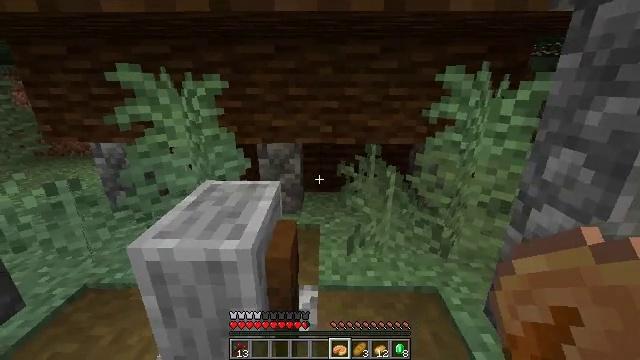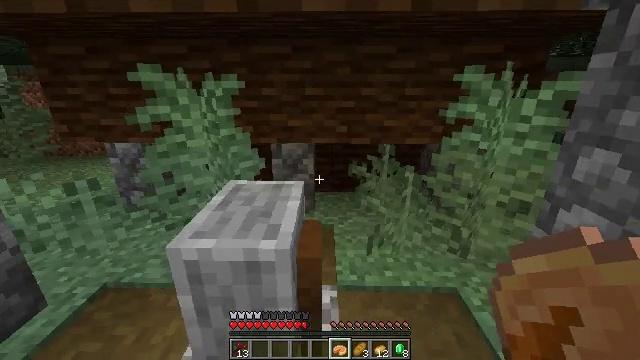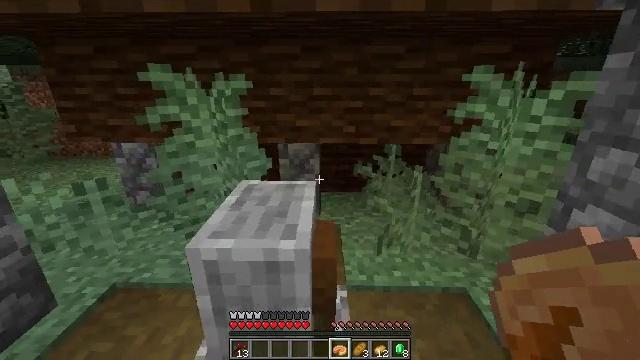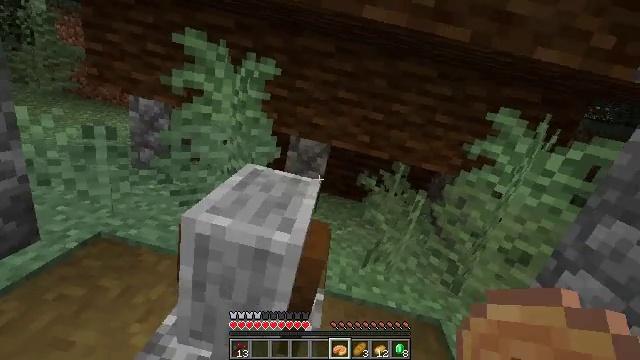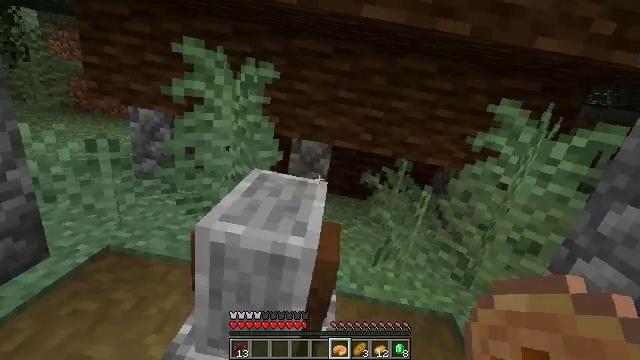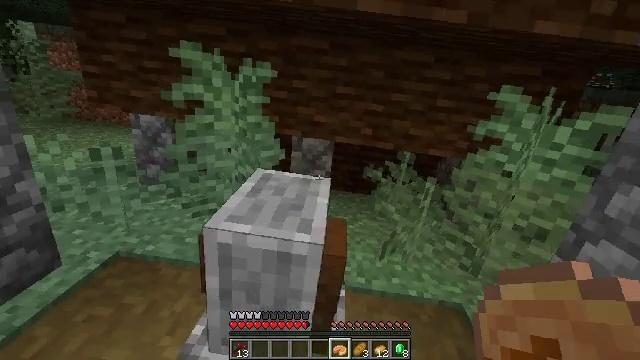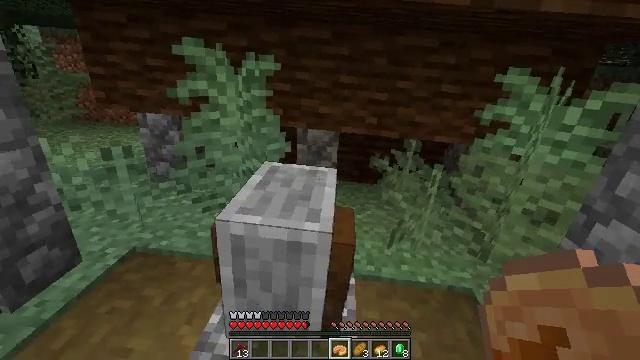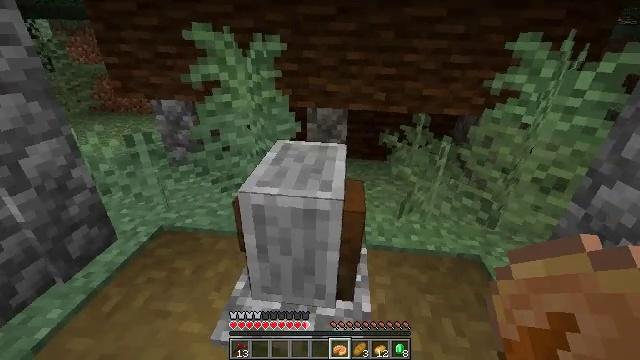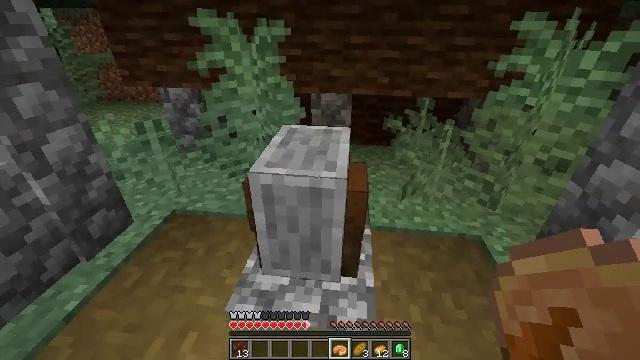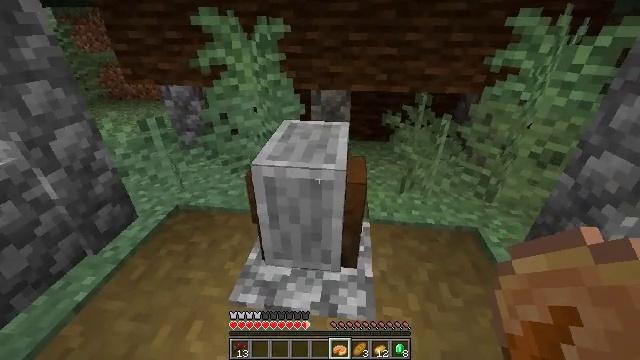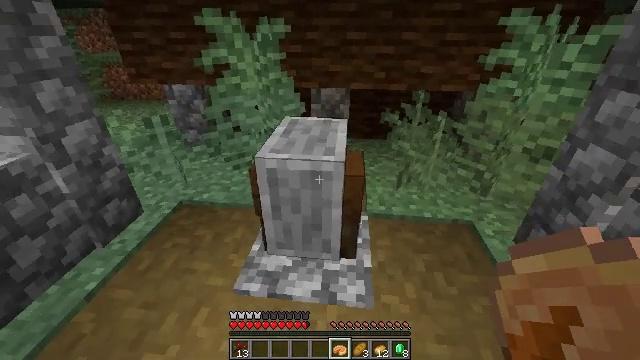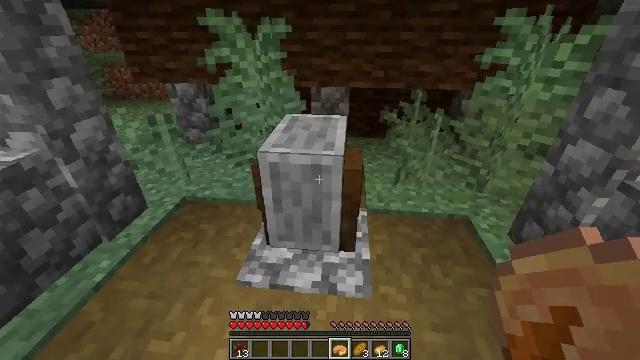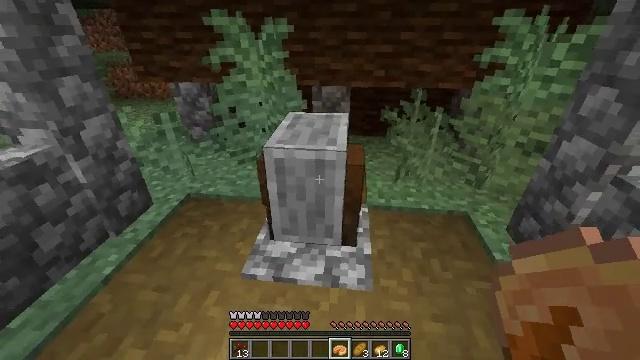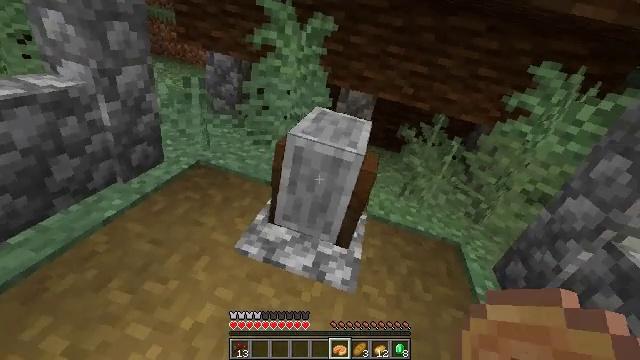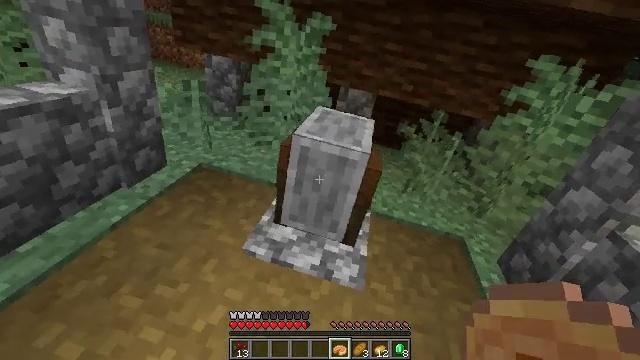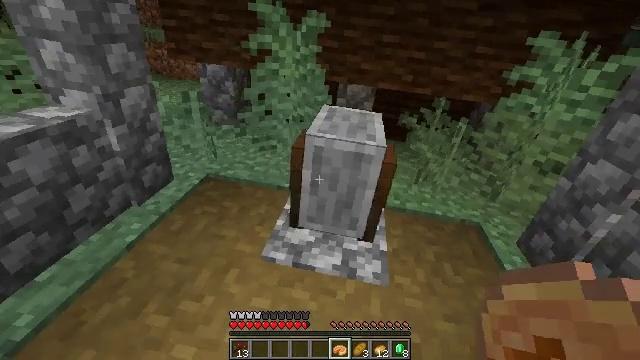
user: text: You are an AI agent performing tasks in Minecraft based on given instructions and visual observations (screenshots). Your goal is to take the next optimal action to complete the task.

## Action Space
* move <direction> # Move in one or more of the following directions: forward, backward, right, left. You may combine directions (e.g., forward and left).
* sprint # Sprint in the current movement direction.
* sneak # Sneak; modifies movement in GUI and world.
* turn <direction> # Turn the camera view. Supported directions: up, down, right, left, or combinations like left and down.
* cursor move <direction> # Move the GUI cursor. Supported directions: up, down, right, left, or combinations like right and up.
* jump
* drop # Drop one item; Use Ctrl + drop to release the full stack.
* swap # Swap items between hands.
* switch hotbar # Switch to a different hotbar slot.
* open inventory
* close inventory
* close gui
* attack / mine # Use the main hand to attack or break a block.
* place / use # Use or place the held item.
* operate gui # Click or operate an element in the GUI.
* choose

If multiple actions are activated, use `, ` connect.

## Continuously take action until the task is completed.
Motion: motion action
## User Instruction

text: Break the purple carpet block.
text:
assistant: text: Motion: move left
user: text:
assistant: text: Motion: move left
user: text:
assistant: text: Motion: move left
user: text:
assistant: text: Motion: no_op
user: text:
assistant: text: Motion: move back
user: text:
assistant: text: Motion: move back, turn left and down
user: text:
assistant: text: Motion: move back, turn left and down
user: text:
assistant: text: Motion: move back, turn left and down
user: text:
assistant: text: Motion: move back
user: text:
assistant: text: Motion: move back
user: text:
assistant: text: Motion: move back
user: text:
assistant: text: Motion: move back and move left
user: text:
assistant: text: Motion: move back and move left
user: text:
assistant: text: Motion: move left
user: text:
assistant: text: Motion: move forward and move left
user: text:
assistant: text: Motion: move forward and move left
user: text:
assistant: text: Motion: move forward and move left, turn right
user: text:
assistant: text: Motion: move forward and move left, turn right
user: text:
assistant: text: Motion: move forward and move left, turn right
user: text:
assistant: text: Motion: move forward and move left, turn right
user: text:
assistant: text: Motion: move forward and move left, turn right and up
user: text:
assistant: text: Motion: move forward and move left, turn right and up
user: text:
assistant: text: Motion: move left, turn right
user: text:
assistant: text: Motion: move left, turn right
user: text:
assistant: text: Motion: move left, turn right
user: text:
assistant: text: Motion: move back and move left, turn right
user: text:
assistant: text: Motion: move back and move left
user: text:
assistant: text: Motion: move back and move left
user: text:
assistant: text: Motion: move back
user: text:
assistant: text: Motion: move back